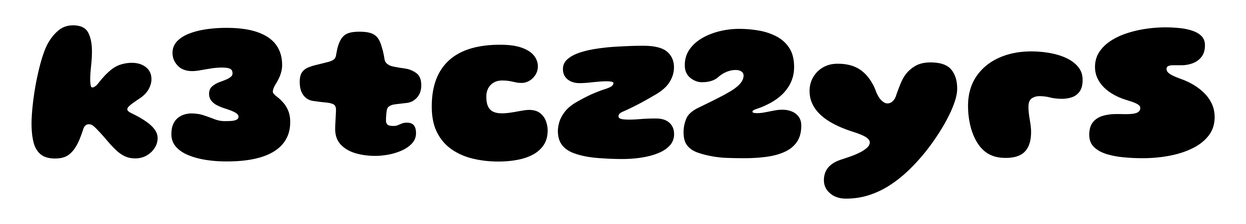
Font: Gluten_Black